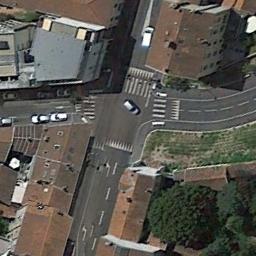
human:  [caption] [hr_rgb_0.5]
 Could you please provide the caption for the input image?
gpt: There is only traffic on the left side of the intersection .

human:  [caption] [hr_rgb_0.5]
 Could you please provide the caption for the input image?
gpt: An intersection with sparse traffic is between some neatly arranged houses .

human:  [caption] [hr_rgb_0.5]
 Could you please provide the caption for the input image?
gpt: There are many different shapes of buildings beside the intersection .

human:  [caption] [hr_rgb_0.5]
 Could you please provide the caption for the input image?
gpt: There are many houses with brown roofs and many trees around the intersection .

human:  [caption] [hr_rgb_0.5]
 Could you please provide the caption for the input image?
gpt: There are some brown buildings around the intersection .